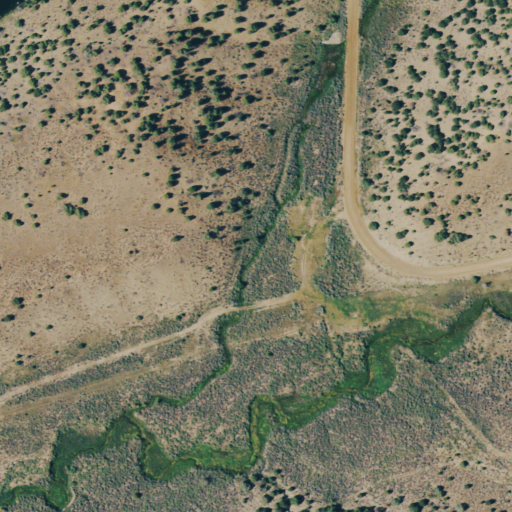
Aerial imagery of valley in Colorado named Third Canyon containing shrub, evergreen forest, open development, and low intensity development